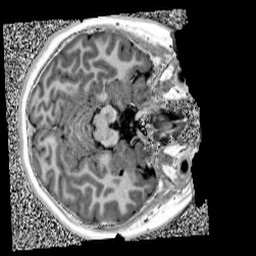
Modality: UNIT1
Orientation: axial
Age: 11
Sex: female
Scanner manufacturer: siemens
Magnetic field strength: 3 T
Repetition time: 4 s
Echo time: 0.00299 s